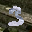
Label: 3